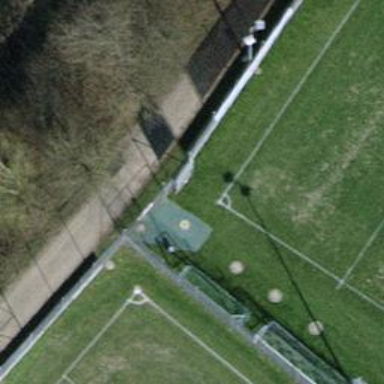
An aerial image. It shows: Fence is in the image.